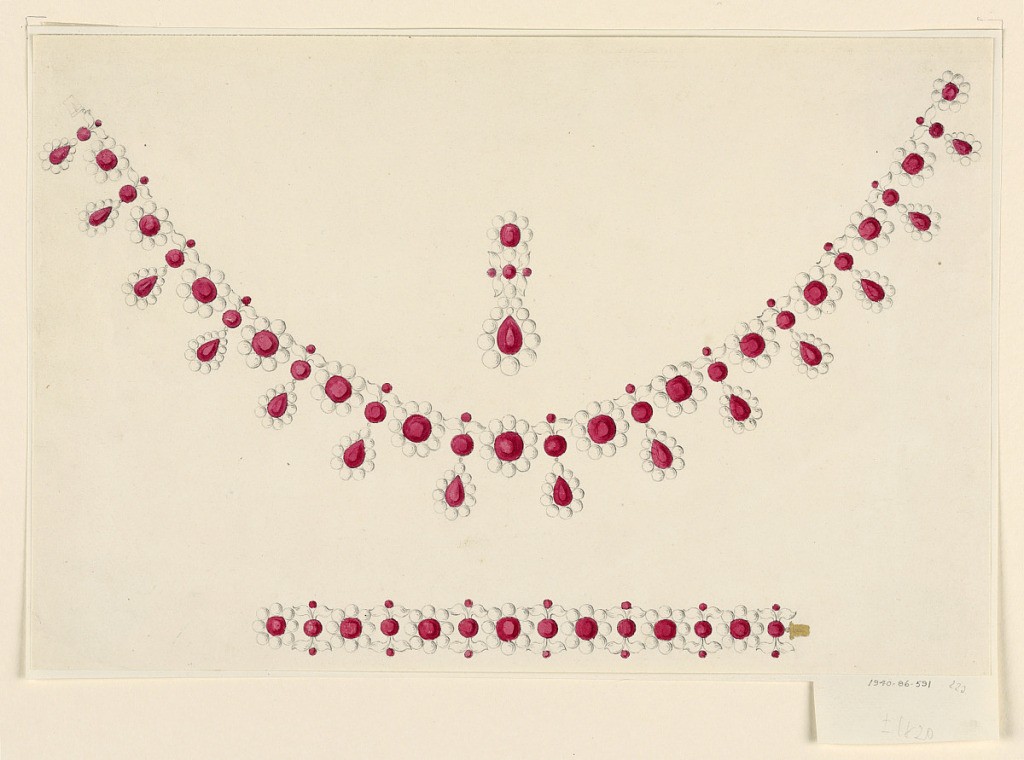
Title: Design for a Parure with Rubies and Pearls
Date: Possibly 19th century
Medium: Pen and black ink, brush and red gouache, gold paint, graphite on off-white wove paper, laid down
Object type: Drawing
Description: Earring, pendant necklace, and bracelet arranged vertically on page. Necklace composed of ruby-colored spheres which are either encircled by smaller spheres in white or linked to a suspended pear-shaped ruby surrounded by small pearls. For bracelet, a string of round rubies encircled by small white pearls. Clasp at right. Earring: A pear-shape red ruby hangs from red sphere at top of page.